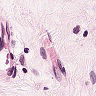
Metastatic tissue present: no